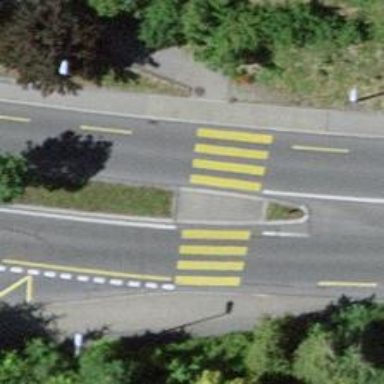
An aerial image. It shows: Zebra crossing on footway.